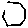
Label: hexagon